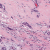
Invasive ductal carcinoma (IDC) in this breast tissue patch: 1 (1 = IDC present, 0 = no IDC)